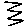
Label: zigzag